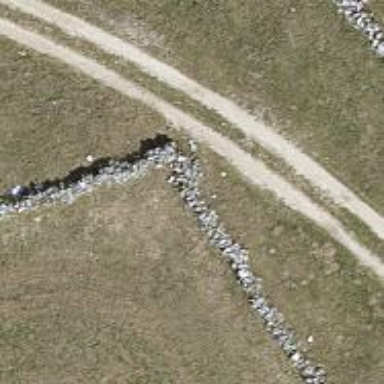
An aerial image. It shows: Wall made of dry stone.